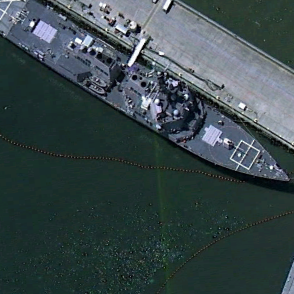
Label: Arleigh_Burke-class_destroyer